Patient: sex M, age 49
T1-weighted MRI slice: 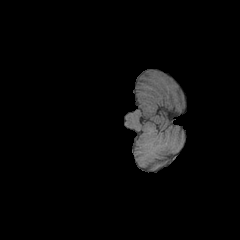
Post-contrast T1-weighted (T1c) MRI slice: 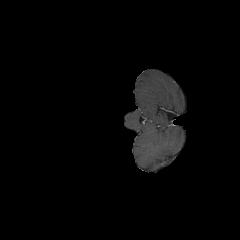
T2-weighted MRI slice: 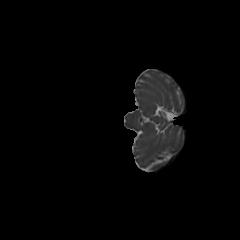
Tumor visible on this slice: no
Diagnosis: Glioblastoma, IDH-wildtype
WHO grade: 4